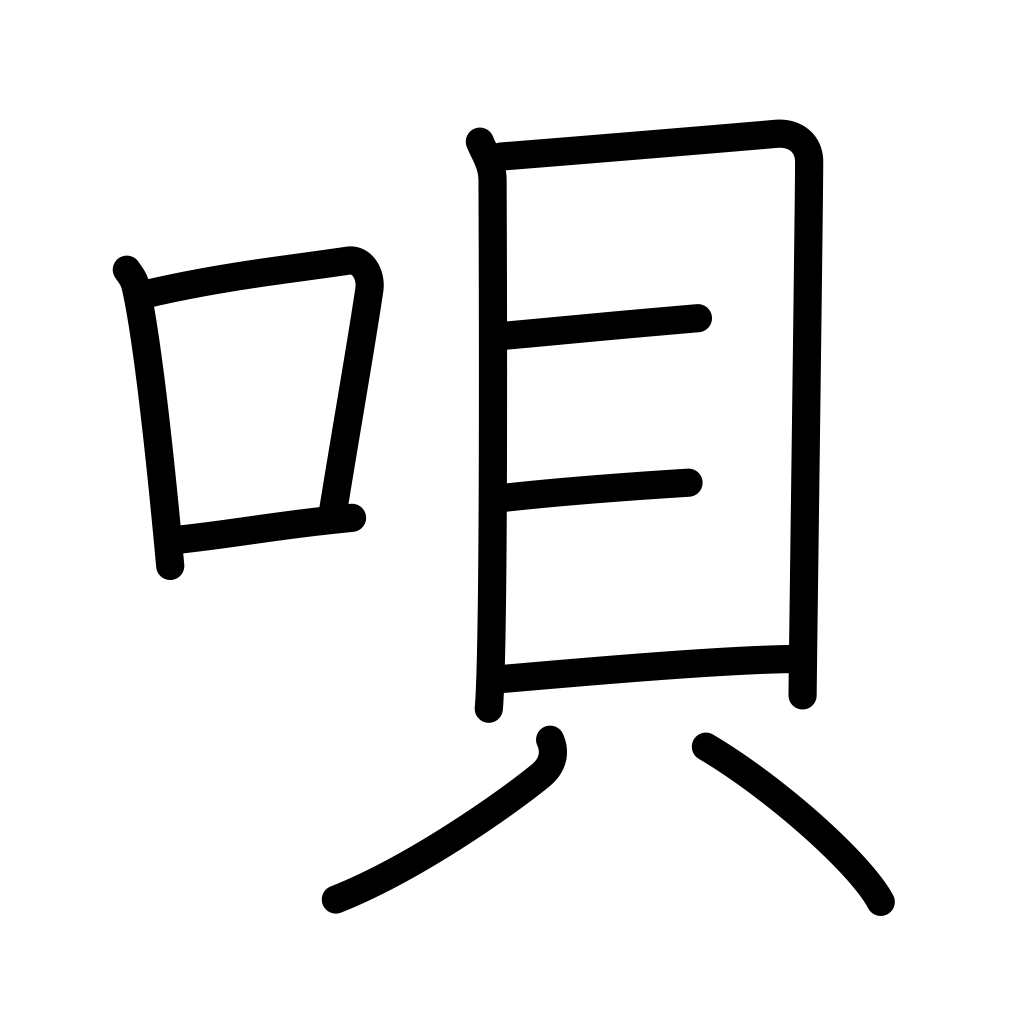
Meaning: song, ballad